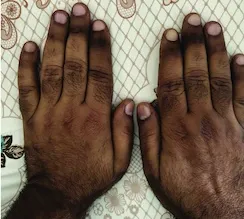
Hyperpigmentation at presentation. And hands.
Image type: medical_photograph (skin_photograph)